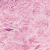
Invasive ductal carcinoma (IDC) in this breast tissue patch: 0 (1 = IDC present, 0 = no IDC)